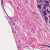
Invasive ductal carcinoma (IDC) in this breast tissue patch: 0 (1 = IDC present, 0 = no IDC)